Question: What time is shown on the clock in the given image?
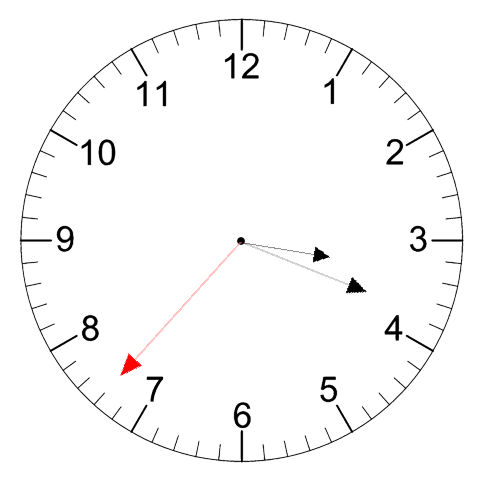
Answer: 03:18:37